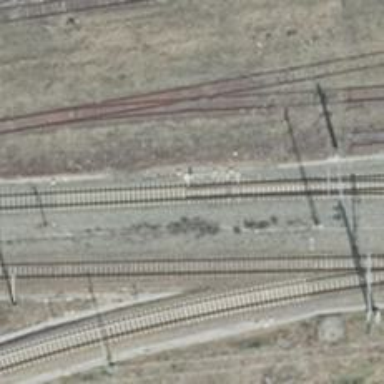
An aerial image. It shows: Railway switch.